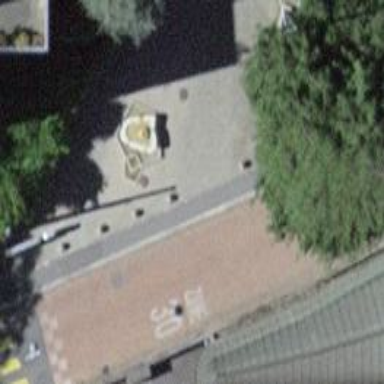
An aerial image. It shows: Beautiful fountain.